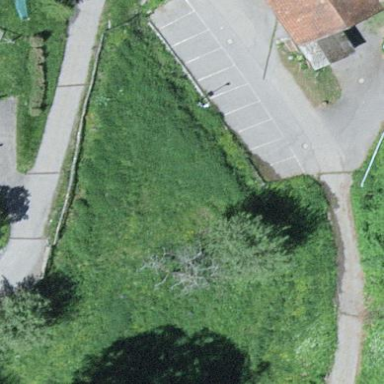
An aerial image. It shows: Paved parking area.